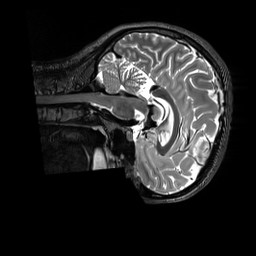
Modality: T2w
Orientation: sagittal
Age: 18
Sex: female
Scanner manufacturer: siemens
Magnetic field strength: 3 T
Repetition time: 3.2 s
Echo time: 0.728 s